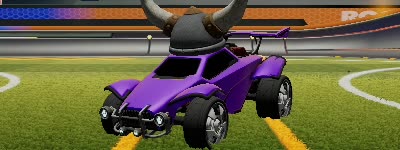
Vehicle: octane